Interaction volume radius: 5 \u00c5
Interaction volume height: 15 \u00c5
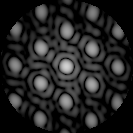
Disorder parameter: 0.2042